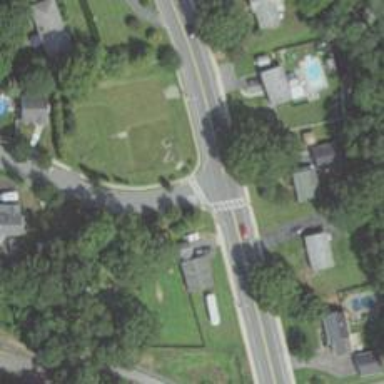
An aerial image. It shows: Road with stop sign.